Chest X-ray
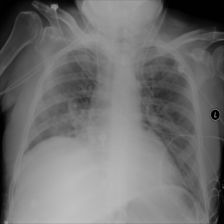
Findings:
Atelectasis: negative
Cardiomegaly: negative
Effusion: negative
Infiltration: positive
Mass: negative
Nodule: negative
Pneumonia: negative
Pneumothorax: negative
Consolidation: negative
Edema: negative
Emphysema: negative
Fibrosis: negative
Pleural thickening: negative
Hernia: negative